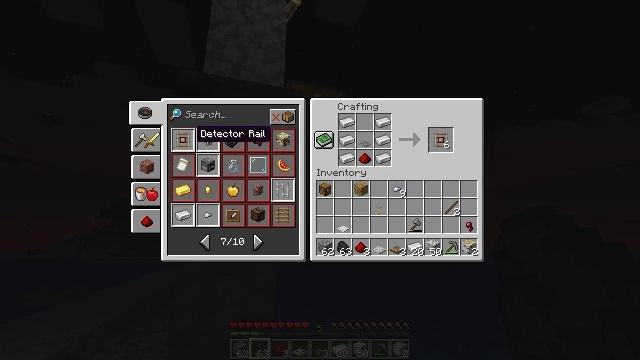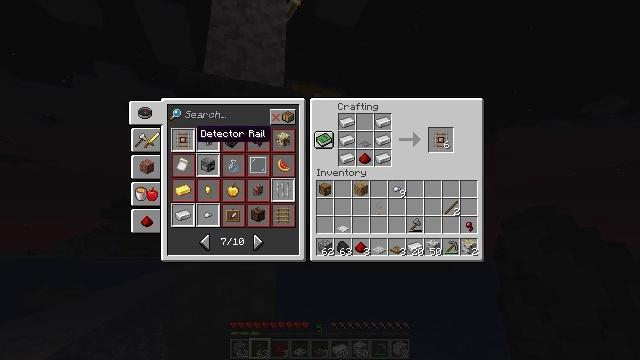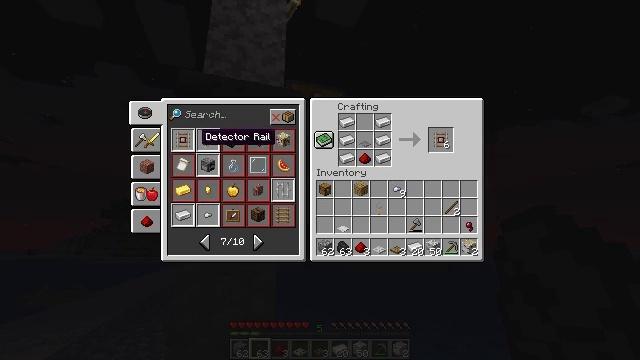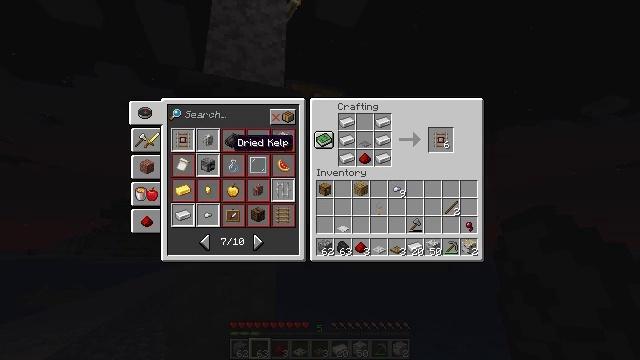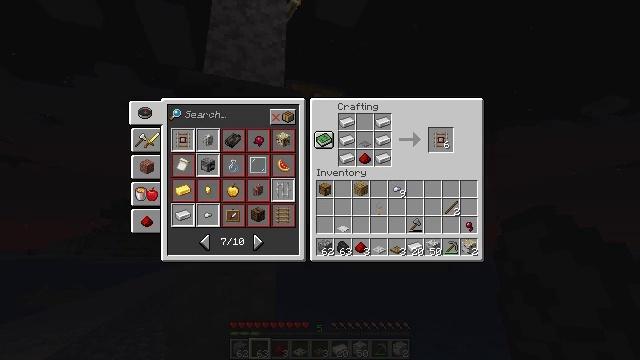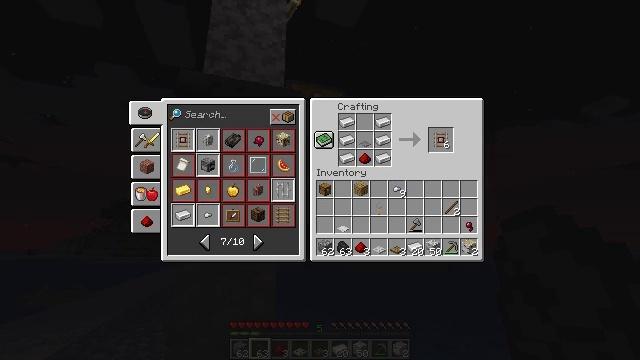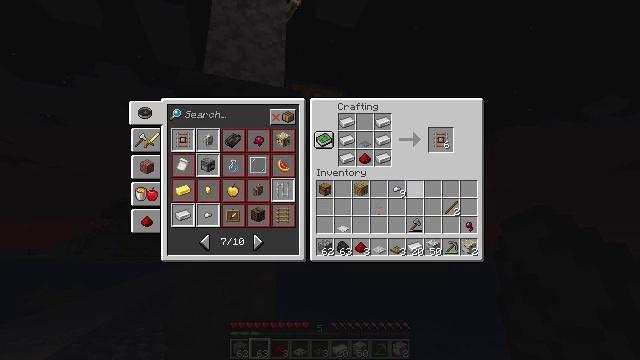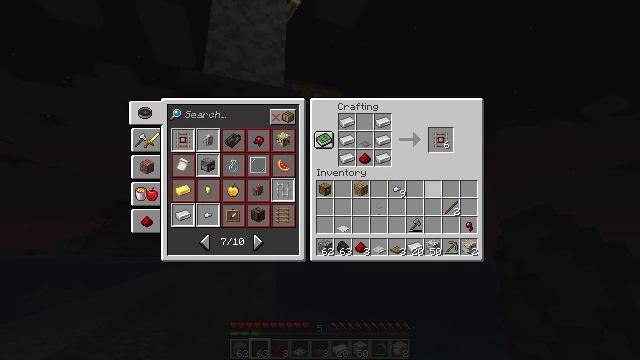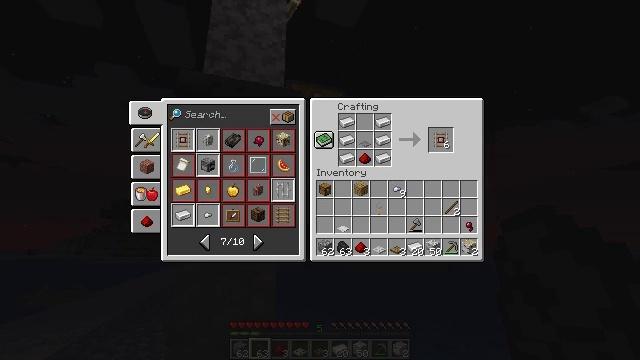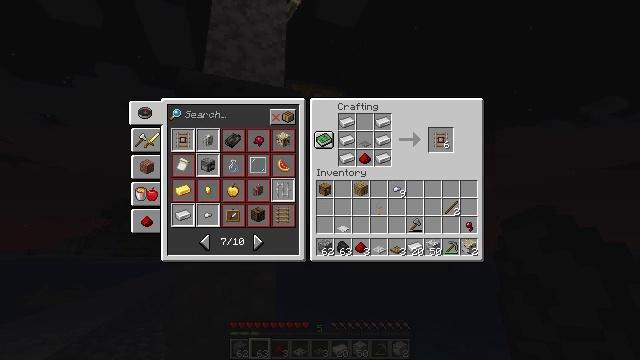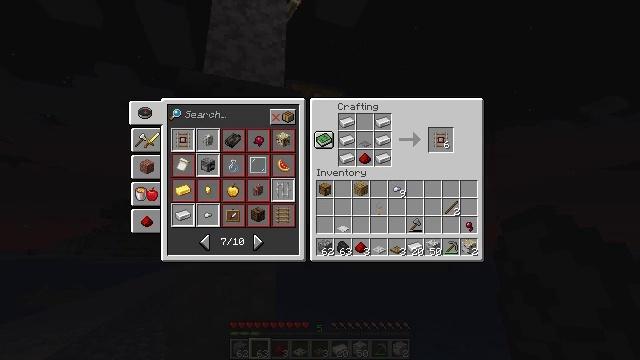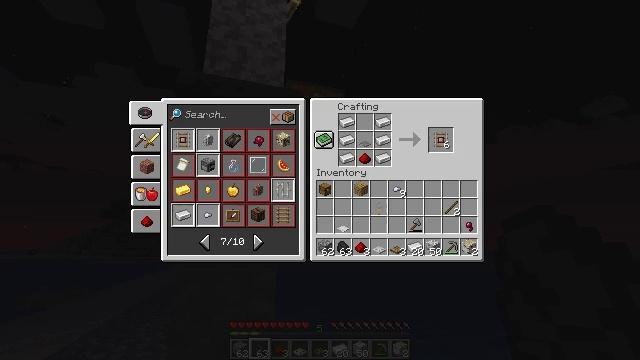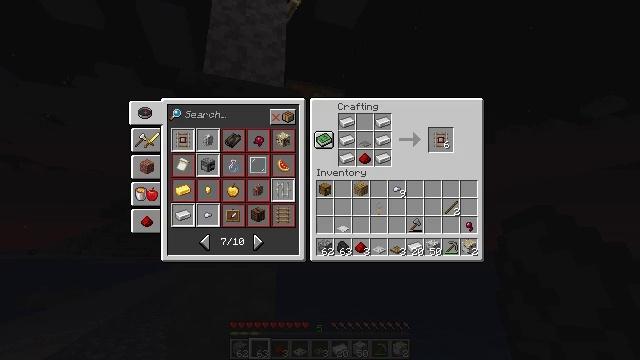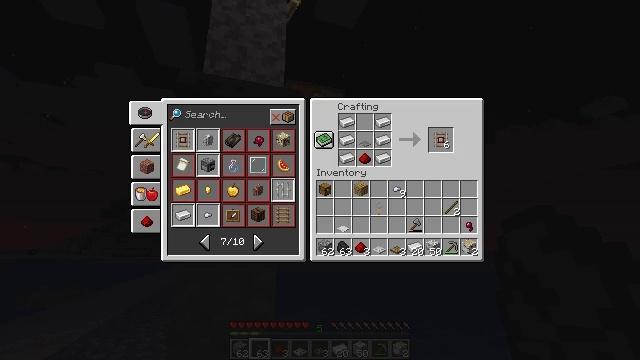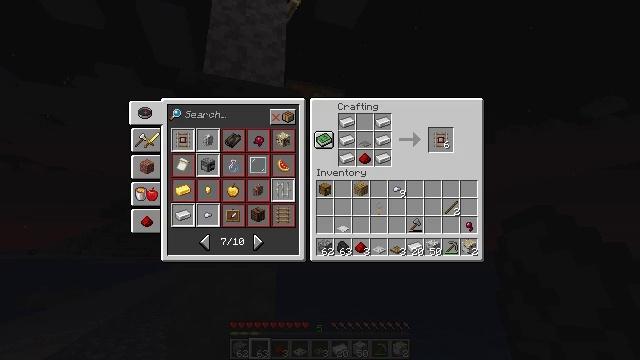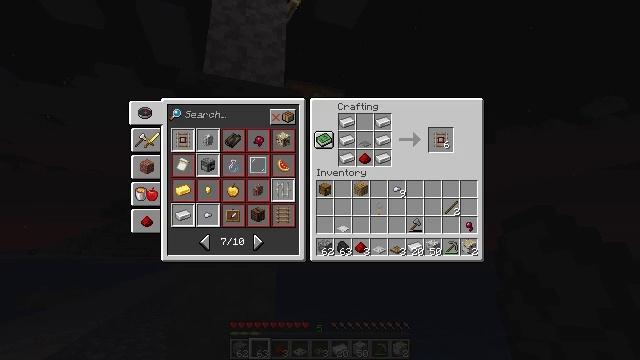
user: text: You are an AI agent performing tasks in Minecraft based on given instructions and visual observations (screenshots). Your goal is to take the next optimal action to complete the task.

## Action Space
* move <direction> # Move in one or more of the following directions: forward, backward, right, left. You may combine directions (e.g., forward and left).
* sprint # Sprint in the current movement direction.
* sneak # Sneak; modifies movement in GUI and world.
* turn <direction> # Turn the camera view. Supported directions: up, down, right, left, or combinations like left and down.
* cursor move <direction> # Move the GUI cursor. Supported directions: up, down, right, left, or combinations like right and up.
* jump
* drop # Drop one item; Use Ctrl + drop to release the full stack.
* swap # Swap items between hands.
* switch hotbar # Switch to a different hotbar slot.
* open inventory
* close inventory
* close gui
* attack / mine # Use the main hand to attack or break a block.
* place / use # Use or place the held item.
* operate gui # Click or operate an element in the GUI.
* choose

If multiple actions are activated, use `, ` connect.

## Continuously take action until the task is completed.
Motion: motion action
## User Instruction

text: Craft the detector rail with iron ingots and redstone.
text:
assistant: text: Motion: no_op
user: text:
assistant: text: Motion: no_op
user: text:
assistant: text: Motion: cursor move right
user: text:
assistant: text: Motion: cursor move right and down
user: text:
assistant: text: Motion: cursor move right and down
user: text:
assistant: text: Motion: cursor move right
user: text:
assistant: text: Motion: no_op
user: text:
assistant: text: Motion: no_op
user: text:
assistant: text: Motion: no_op
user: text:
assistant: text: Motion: no_op
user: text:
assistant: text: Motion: no_op
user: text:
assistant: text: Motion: no_op
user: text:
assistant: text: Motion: no_op
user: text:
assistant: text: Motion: cursor move up
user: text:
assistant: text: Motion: cursor move up
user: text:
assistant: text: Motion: no_op
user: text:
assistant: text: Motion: no_op
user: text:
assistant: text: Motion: no_op
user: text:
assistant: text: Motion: no_op
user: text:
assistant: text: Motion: no_op
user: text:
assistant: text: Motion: no_op
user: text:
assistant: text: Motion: no_op
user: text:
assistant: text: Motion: no_op
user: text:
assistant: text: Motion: no_op
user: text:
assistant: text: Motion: no_op
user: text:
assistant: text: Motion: operate gui
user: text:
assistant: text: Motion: operate gui
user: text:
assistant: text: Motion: operate gui
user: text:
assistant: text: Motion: no_op
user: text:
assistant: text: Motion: no_op